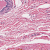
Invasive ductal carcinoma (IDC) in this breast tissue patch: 0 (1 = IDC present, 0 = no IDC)